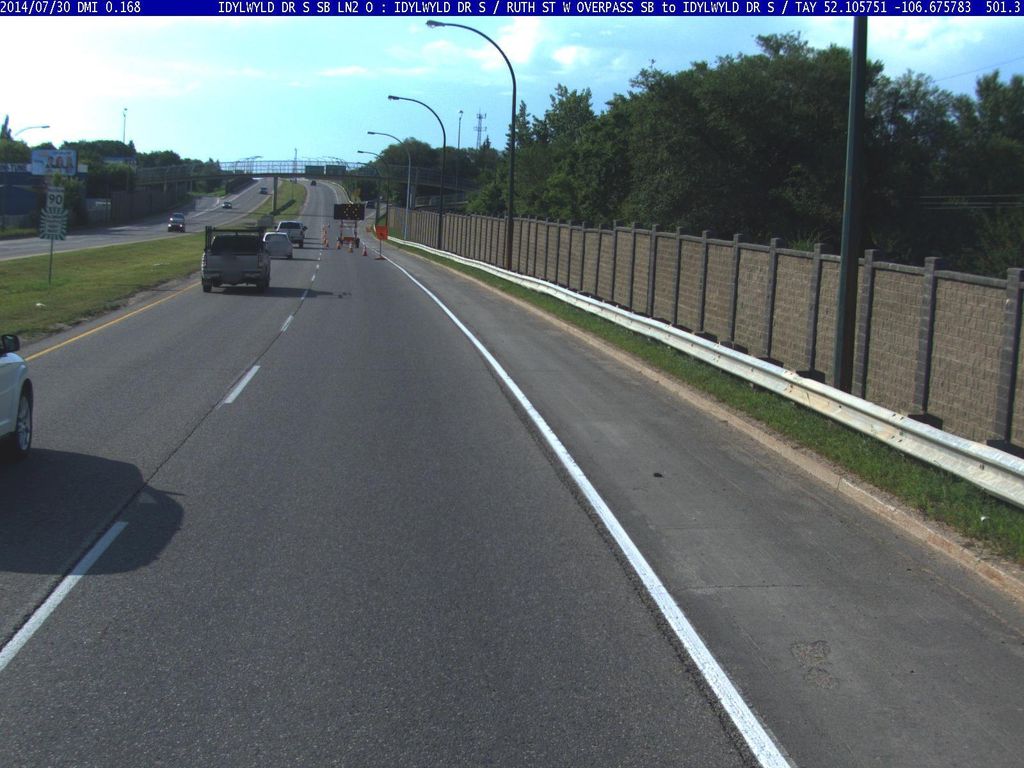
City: saskatoon